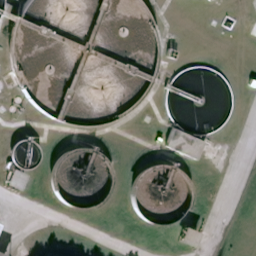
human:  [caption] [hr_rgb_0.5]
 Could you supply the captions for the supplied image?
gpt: There are some different storage tanks on the ground .

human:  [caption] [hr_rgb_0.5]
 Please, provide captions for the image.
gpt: There are some different storage tanks arranged neatly on the ground .

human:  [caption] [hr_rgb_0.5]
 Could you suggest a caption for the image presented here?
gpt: Some different size of storage tanks are on the ground .

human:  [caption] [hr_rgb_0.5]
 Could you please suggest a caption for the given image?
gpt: Some different size of storage tanks are arranged neatly on the ground .

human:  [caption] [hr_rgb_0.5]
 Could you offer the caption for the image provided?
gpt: Some different size of storage tanks are on the ground .